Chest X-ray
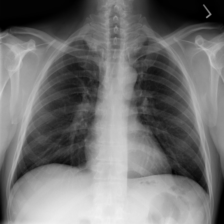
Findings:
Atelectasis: negative
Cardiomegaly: negative
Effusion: negative
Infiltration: negative
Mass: positive
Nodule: negative
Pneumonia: negative
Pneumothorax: negative
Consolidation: negative
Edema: negative
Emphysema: negative
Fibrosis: negative
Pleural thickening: positive
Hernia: negative